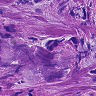
Metastatic tissue present: yes